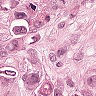
Metastatic tissue present: yes